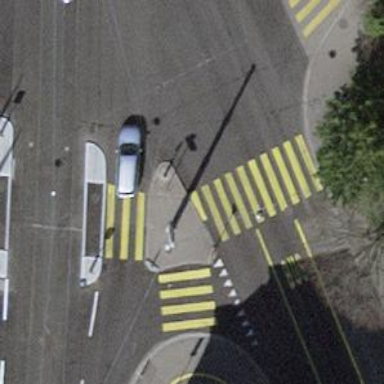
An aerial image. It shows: Marked asphalt footway with crossing markings.